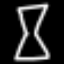
Label: hourglass